Field crop: maize
Growth stage: 1
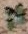
Species: chenopodium